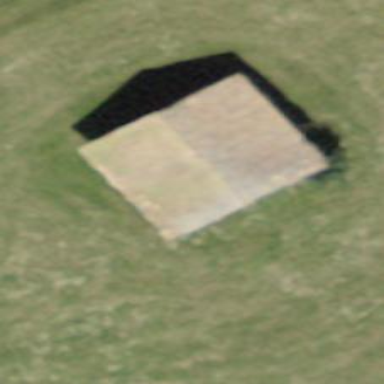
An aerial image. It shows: Rural barn.